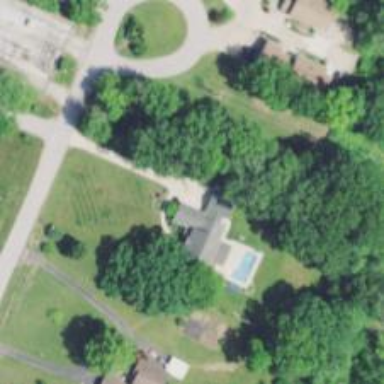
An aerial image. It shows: Driveway leading to service road.